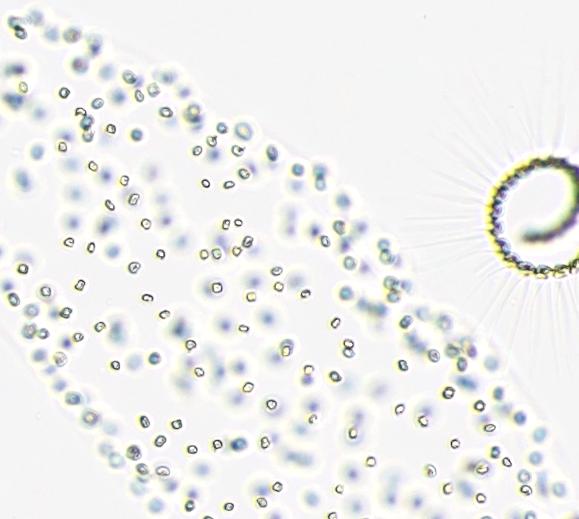
Label: Phaeocystis